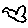
Label: bird